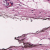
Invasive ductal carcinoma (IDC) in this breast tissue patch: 0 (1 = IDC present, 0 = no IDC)